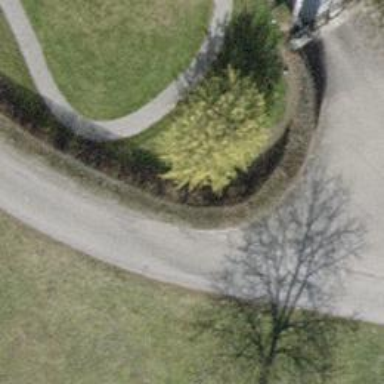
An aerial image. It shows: Hedge barrier.